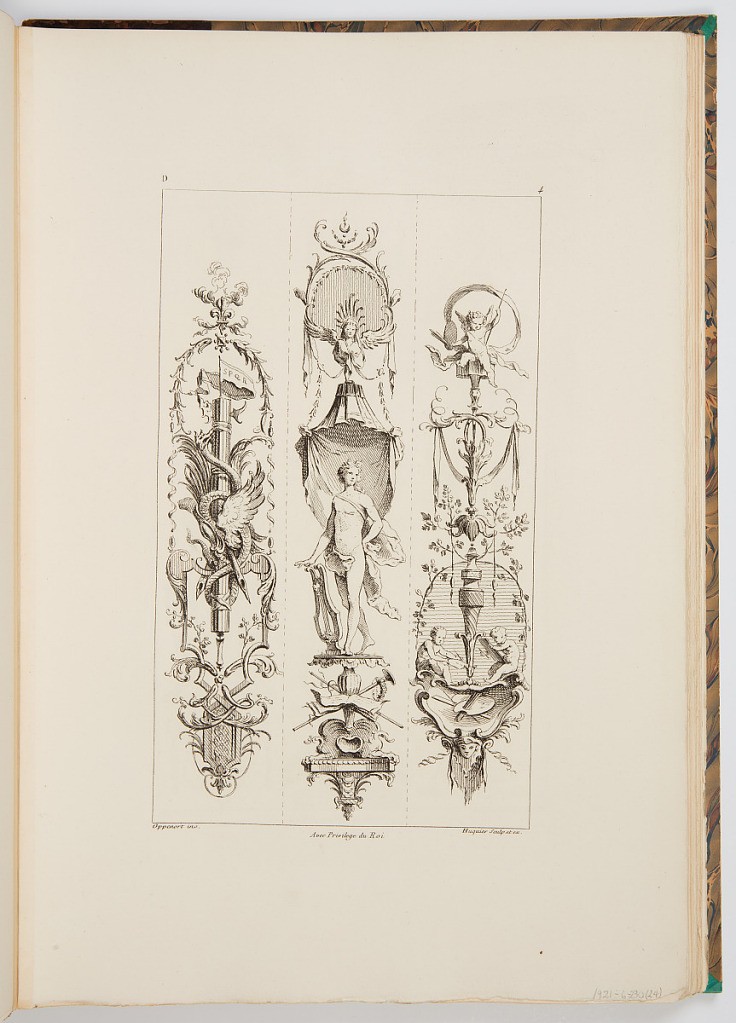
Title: Designs for Vertical Friezes or Pilasters
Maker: Gilles-Marie Oppenord, French, 1672–1742
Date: ca. 1900
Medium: Photomechanical print
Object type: Bound print
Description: Three designs for vertical panels or pilasters decorated with, from left to right: an ornamented fasces with dragons; Apollo with a lyre under a baldachin; and a grotesque design with a putto holding attributes of painting at the top. The plate is signed and numbered.